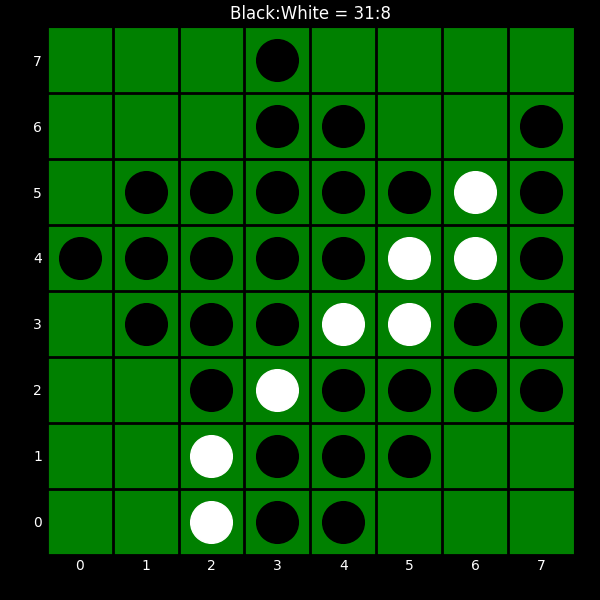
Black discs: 31
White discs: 8